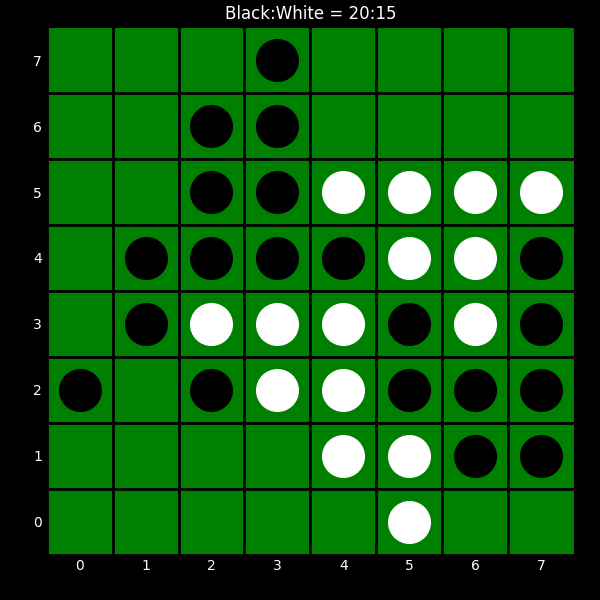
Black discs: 20
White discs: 15